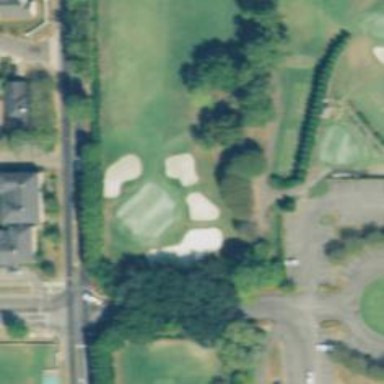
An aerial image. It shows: Path designated for golf carts.